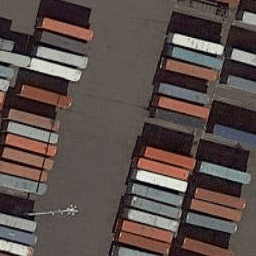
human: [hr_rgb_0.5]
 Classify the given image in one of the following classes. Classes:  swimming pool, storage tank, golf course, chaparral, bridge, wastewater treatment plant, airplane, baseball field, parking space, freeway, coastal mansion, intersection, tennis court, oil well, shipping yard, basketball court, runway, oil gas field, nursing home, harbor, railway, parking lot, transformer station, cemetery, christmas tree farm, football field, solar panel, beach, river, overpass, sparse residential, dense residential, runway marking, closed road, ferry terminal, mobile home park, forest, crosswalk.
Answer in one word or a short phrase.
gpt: shipping yard